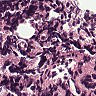
Metastatic tissue present: no